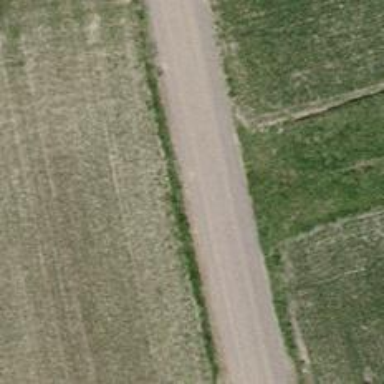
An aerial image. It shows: Gravel track with grade 2 tracktype.